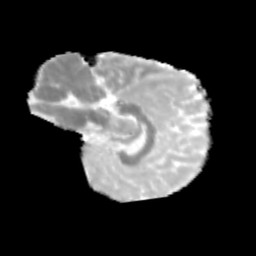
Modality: MD
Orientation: sagittal
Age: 9
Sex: male
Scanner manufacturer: siemens
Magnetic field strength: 3 T
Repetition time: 3.8 s
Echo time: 0.07 s